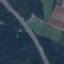
Land use / land cover: Highway